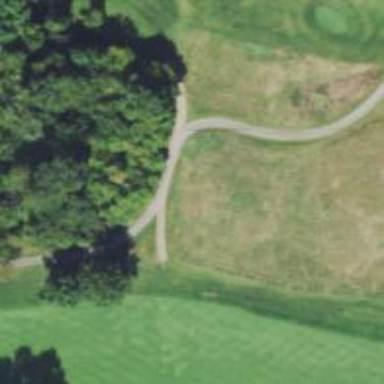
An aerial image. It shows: Footway that serves as golf path.